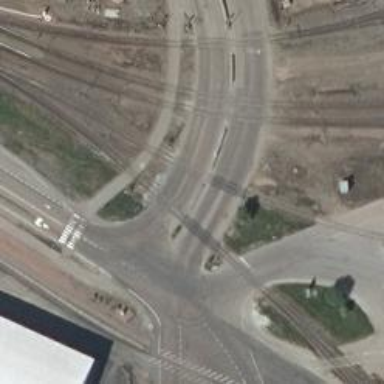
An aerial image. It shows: Railway crossing.